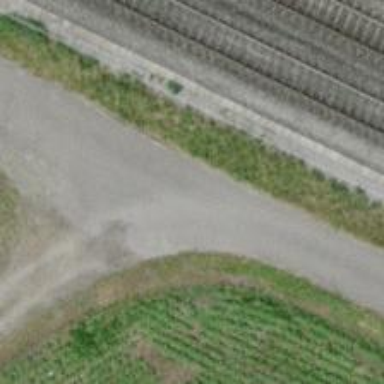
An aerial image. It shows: Well-maintained track road with grade 1 tracktype.